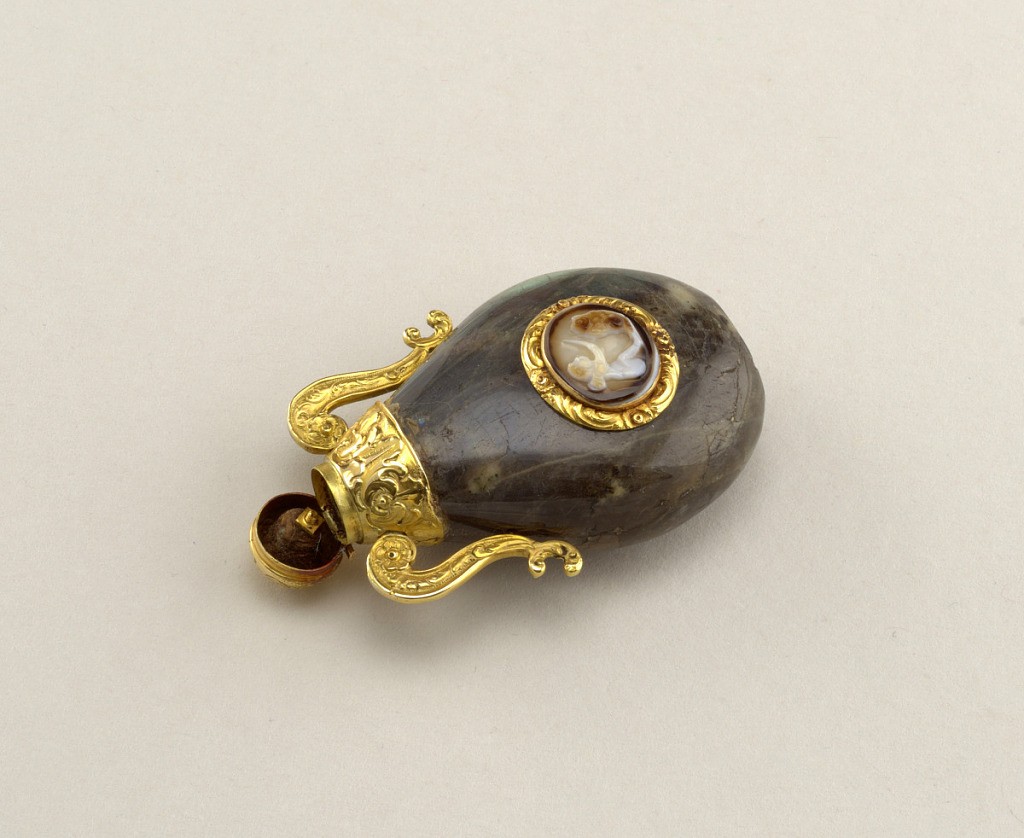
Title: Bottle
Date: early 18th century
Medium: Labradorite, gold, carved stone cameos
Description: A carved stone bottle with a gold bordered cameo on the front. Decorative top in gold.